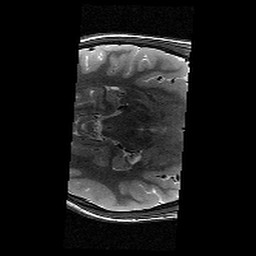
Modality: T2w
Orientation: axial
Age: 11
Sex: female
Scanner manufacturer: siemens
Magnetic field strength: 3 T
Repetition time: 9.23 s
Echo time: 0.067 s